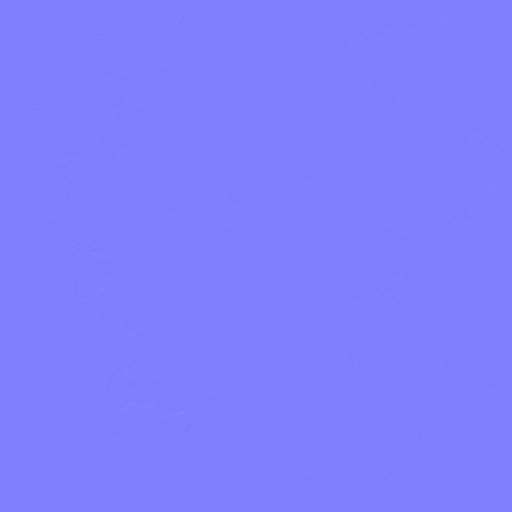
clean copper metal shiny